Current action and preconditions to check: trajectory_clear

Your task: For each precondition in the list above, predict whether it will hold at this action.

Consider the current scene as observed from the mobile robot's camera, and analyze the predicted future states of all dynamic agents (e.g., people, animals, vehicles, or any moving entities) within the NEXT SECOND.

IMPORTANT: Only answer "very likely" if you are absolutely certain—based on strong, clear evidence—that a dynamic agent will violate the precondition in the predicted future state. Do NOT answer "very likely" for unlikely, ambiguous, or low-probability risks.

Ask yourself for each precondition: Is there a high probability, with clear and convincing evidence, that the predicted future states of any dynamic agent will interfere with the predicted future state of the currently executing action within the NEXT SECOND, causing that precondition to fail?

Assess the risk level based on these predictions. Use "likely" or "very likely" if motions create a clear risk of interference.

Use "neutral" or "improbable" if agents are nearby but their predicted paths are clearly diverging or non-conflicting.

Failure Risk Categories: "very improbable", "improbable", "neutral", "likely", "very likely"

Answer Format: Output ONLY the probability_of_failure value from these categories: "very improbable", "improbable", "neutral", "likely", "very likely"

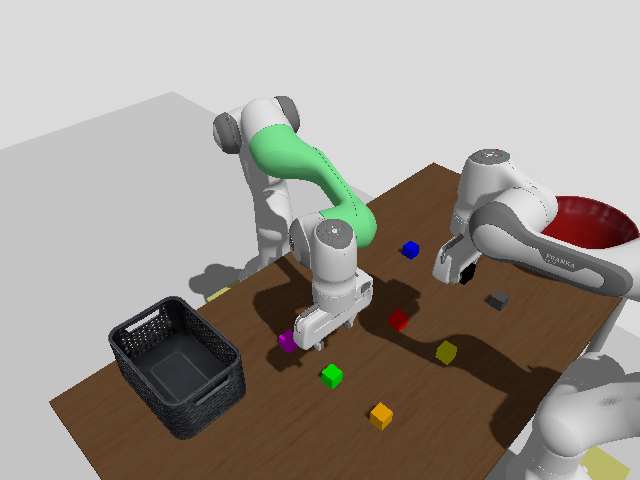

Answer: improbable